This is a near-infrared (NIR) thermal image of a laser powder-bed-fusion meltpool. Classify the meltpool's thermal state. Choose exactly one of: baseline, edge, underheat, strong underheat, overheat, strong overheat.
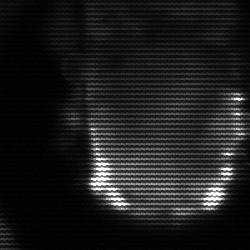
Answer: baseline